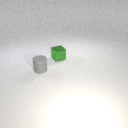
small gray rubber cylinder in front of small green metal cube